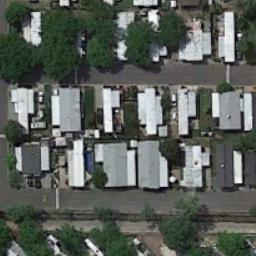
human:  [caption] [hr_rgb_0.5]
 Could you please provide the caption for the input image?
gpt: The mobile home park is next to some trees .

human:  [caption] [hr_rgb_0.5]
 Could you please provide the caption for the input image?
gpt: The mobile home park has some dense mobile homes of different sizes and some trees are among these mobile homes .

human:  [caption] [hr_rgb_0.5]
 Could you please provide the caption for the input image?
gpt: There are three rows of mobile homes .

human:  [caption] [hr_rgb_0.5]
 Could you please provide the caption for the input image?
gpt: Many trees are in the mobile home park .

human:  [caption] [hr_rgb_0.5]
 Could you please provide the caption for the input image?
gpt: There are some white buildings and green trees on the mobile home park .